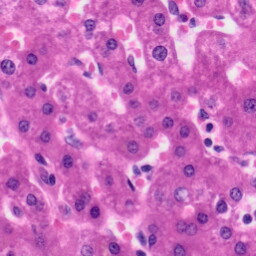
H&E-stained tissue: Liver